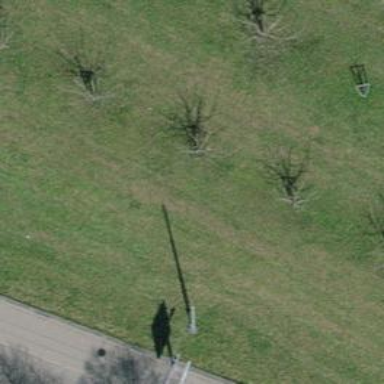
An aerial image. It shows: Urban tree adds touch of nature to the surroundings.